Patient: sex M, age 75
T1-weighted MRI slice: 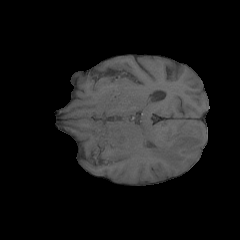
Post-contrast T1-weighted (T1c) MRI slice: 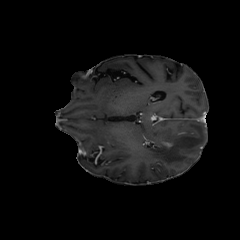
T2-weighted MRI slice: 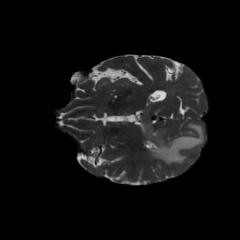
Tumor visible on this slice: yes
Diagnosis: Glioblastoma, IDH-wildtype
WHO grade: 4